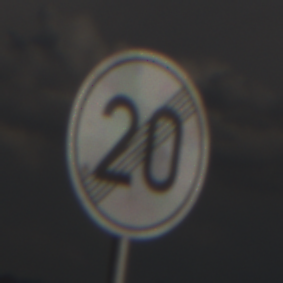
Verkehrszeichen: EndeGeschwindigkeit20
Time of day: MorningAfternoon
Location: Outdoor (Nature)
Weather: PartlyCloudy
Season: NotSpecified
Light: Natural